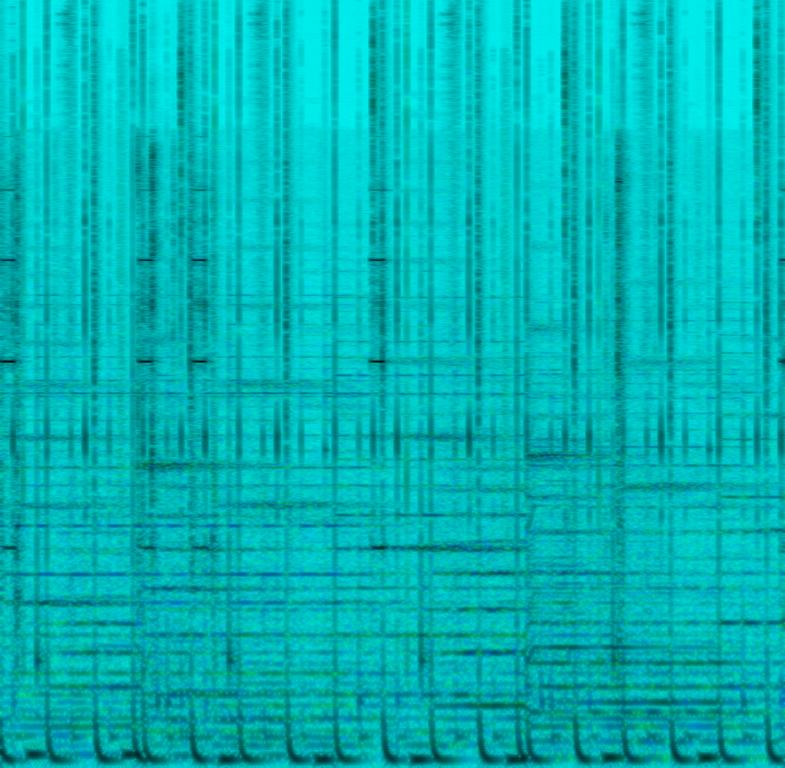
This music is a spirited instrumental. The tempo is fast with an animated Piano harmony, synthesiser  arrangements, synthesised violins, rhythmic digital drums, funky bass lines and electronic sounds. The music is superimposed over sounds of tapping and rhythmic beeping. The music is happy, perky, upbeat, enthusiastic, lively and spirited.